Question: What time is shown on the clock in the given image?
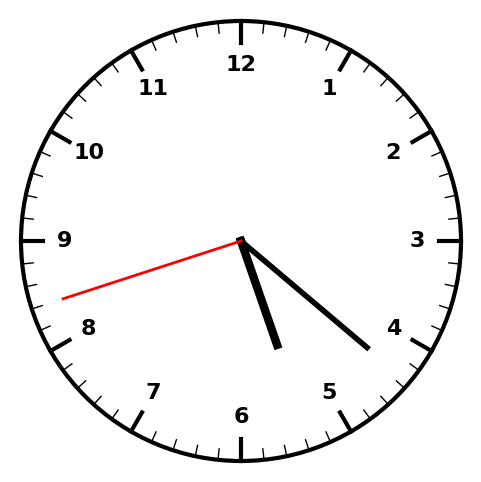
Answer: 05:21:42